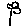
Label: flower